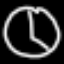
Label: clock